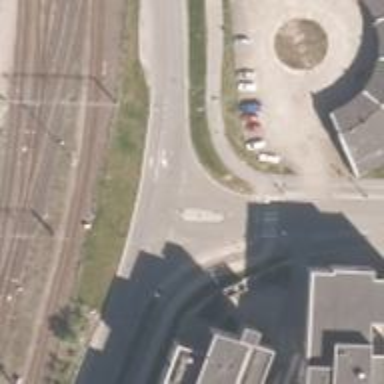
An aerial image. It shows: Mini roundabout on the road.